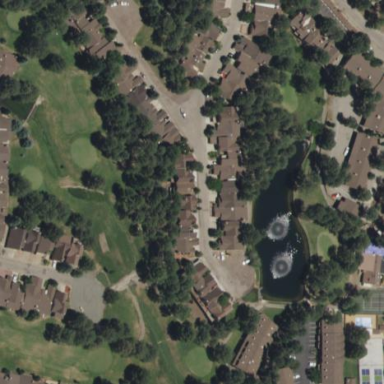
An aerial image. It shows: Golf course surrounded by greenery.